Question: I have a question about finding the selected Item of my CollectionViewCells. I want to bring the Data to another ViewController and then edit and save it to the selected Item of my Cells? The Problem is that there my current Item is alway 0 and so my first CollectionCell? I use for testing a ItemList.txt file.
One of the cells:

Here is my EditViewController:
'''
class EditViewController: UIViewController {
var itemList = ListItem.load() {
didSet {
ListItem.save(itemList)
}
}
@IBOutlet weak var editTextField: UITextField!
@IBOutlet weak var editView: UIView!
//var currentItem = 0
var currentText = ""
var currentItem = 0
override func viewDidLoad() {
super.viewDidLoad()
editTextField.text = itemList[currentItem]
editView.clipsToBounds = true
editView.layer.borderColor = UIColor.black.cgColor
editView.layer.cornerRadius = 25
}
@IBAction func saveButton(_ sender: Any) {
self.dismiss(animated: true, completion: nil)
editTextField.resignFirstResponder()
}
@IBAction func cancelButton(_ sender: Any) {
self.dismiss(animated: true, completion: nil)
editTextField.resignFirstResponder()
}
override func touchesBegan(_ touches: Set<UITouch>, with event: UIEvent?) {
self.editView.endEditing(true)
}
}
'''
Here is my CollectionViewCell:
'''
class CollectionViewCell: UICollectionViewCell {
var btnTapAction : (()->())?
@IBOutlet weak var listLabel: UILabel!
@IBOutlet weak var editButton: UIButton!
required init?(coder aDecoder: NSCoder) {
super.init(coder: aDecoder)
self.layer.cornerRadius = self.frame.size.width * 0.1
self.layer.borderWidth = 0
self.layer.borderColor = UIColor(red: 0.5, green: 0.47, blue: 0.25, alpha: 1.0).cgColor
}
@IBAction func editButtonTapped(_ sender: UIButton) {
print("Tapped!")
btnTapAction?()
}
}
'''
Here my cellForItemAt in the Main ViewController:
'''
func collectionView(_ collectionView: UICollectionView, cellForItemAt indexPath: IndexPath) -> UICollectionViewCell {
let cell : CollectionViewCell = collectionView.dequeueReusableCell(withReuseIdentifier: "CollectionViewCell", for: indexPath) as! CollectionViewCell
cell.listLabel.text = itemList[indexPath.row]
cell.editButton.addTarget(self, action: #selector(editButtonTapped), for: UIControl.Event.touchUpInside)
cell.editButton.tag = indexPath.item
cell.editButton.isUserInteractionEnabled = true
cell.btnTapAction = { () in
print("Edit tapped in cell", indexPath.item)
// start your edit process here...
let storyboard = UIStoryboard(name: "Main", bundle: nil)
let viewController = storyboard.instantiateViewController(withIdentifier: "edit") as! EditViewController
viewController.currentItem = indexPath.item
print("\(viewController.currentItem)")
}
return cell
}
'''
Here my ViewCollectionViewCell:
'''
class CollectionViewCell: UICollectionViewCell {
var btnTapAction : (()->())?
@IBOutlet weak var listLabel: UILabel!
@IBOutlet weak var editButton: UIButton!
required init?(coder aDecoder: NSCoder) {
super.init(coder: aDecoder)
self.layer.cornerRadius = self.frame.size.width * 0.1
self.layer.borderWidth = 0
self.layer.borderColor = UIColor(red: 0.5, green: 0.47, blue: 0.25, alpha: 1.0).cgColor
}
@IBAction func editButtonTapped(_ sender: UIButton) {
print("Tapped!")
btnTapAction?()
}
}
'''
Maybe there is an answer for that, but I didn't find it.
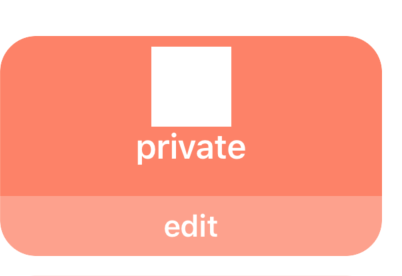
Answer: Your approach is not-quite-right.
In your '.btnTapAction' closure, you create a new instance of EditViewController. However, as soon as that closure exits, that instance no longer exists.
'''
cell.btnTapAction = { () in
// you tapped the button
// this line prints the indexPath.item to the console
print("Edit tapped in cell", indexPath.item)
let storyboard = UIStoryboard(name: "Main", bundle: nil)
// here, you create an instance of EditViewController
let viewController = storyboard.instantiateViewController(withIdentifier: "edit") as! EditViewController
// here, you set .currentItem in the instance of EditViewController
viewController.currentItem = indexPath.item
// you print that value to the console
print("\(viewController.currentItem)")
// here, the closure exits, and
// viewController no longer exists!
}
'''
At the same time you are running that code, your Segue is creating its instance of EditViewController.
That's why '.currentItem' is always Zero.
Instead, you need to save the 'indexPath.item' in a class-level variable, and then set '.currentItem' inside 'prepare(for segue: ...)':
'''
class YourCollectionViewController: UICollectionViewController {
var selectedItem = 0
override func prepare(for segue: UIStoryboardSegue, sender: Any?) {
if let newEditVC = segue.destination as? EditViewController {
newEditVC.currentItem = self.selectedItem
}
}
func collectionView(_ collectionView: UICollectionView, cellForItemAt indexPath: IndexPath) -> UICollectionViewCell {
let cell : CollectionViewCell = collectionView.dequeueReusableCell(withReuseIdentifier: "CollectionViewCell", for: indexPath) as! CollectionViewCell
cell.listLabel.text = itemList[indexPath.row]
cell.editButton.addTarget(self, action: #selector(editButtonTapped), for: UIControl.Event.touchUpInside)
cell.editButton.tag = indexPath.item
cell.editButton.isUserInteractionEnabled = true
cell.btnTapAction = { () in
// you tapped the button
// this line prints the indexPath.item to the console
print("Edit tapped in cell", indexPath.item)
// set your class-level variable
// which will be used in prepare(for segue: ...)
self.selectedItem = indexPath.item
}
return cell
}
}
'''
Or, another approach... Delete the Segue from Storyboard, and change your '.btnTapAction' to this:
'''
cell.btnTapAction = { () in
// you tapped the button
// this line prints the indexPath.item to the console
print("Edit tapped in cell", indexPath.item)
let storyboard = UIStoryboard(name: "Main", bundle: nil)
// here, you create an instance of EditViewController
let viewController = storyboard.instantiateViewController(withIdentifier: "edit") as! EditViewController
// here, you set .currentItem in the instance of EditViewController
viewController.currentItem = indexPath.item
// you print that value to the console
print("\(viewController.currentItem)")
// present that instance of EditViewController
self.present(viewController, animated: true, completion: nil)
}
'''